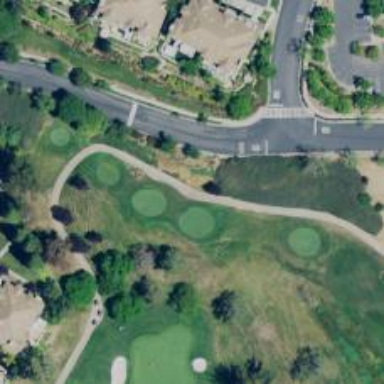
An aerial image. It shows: Path designated for golf carts.